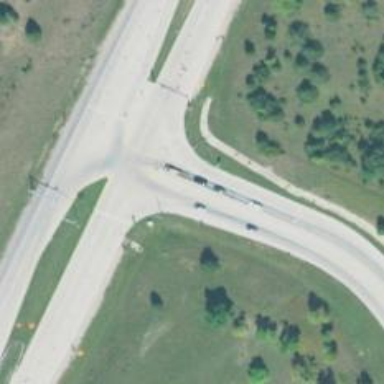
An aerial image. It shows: Trunk highway.